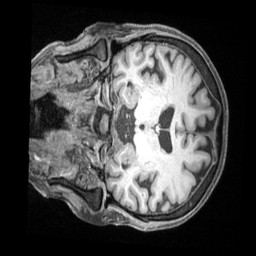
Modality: T1w
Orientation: coronal
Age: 65
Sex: female
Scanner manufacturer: siemens
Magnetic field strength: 3 T
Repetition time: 2.5 s
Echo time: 0.00222 s